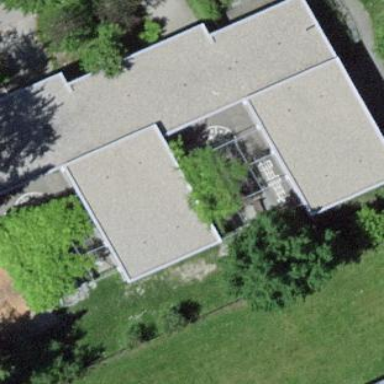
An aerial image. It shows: Kindergarten building.